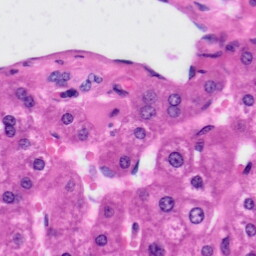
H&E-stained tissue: Liver